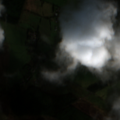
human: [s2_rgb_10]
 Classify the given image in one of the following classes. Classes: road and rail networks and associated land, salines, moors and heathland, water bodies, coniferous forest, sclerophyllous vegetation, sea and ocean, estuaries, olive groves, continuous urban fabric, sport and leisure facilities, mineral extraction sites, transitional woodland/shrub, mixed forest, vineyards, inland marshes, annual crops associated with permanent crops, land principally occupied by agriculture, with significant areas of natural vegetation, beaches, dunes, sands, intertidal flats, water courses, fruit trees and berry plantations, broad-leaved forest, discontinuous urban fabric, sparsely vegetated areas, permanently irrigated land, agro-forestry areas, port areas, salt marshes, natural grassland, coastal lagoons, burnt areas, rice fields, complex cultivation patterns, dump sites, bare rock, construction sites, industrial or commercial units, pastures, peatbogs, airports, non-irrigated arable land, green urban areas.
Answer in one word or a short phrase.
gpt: pastures, coniferous forest, peatbogs